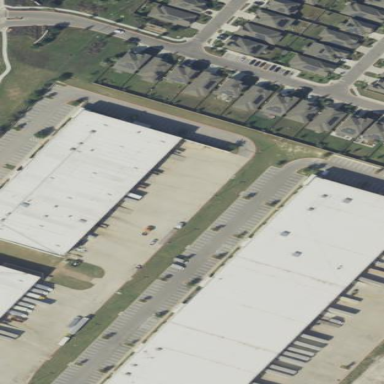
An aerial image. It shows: Industrial building.